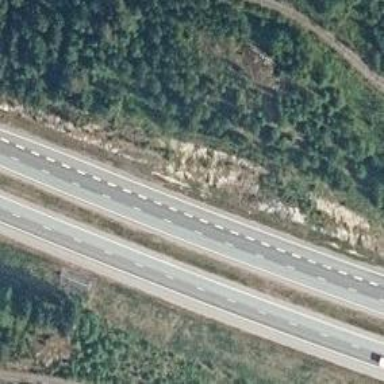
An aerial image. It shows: Asphalt motorway.